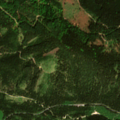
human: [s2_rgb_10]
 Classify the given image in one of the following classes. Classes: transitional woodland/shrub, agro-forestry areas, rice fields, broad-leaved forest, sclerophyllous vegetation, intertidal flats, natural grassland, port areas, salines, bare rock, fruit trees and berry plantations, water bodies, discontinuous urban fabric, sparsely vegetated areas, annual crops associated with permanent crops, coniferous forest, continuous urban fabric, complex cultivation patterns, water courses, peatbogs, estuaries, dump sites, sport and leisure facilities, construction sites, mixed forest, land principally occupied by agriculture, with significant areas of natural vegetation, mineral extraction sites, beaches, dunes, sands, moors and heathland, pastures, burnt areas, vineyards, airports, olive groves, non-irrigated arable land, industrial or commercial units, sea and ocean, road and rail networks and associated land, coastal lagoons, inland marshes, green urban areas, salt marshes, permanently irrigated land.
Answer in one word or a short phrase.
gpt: pastures, coniferous forest